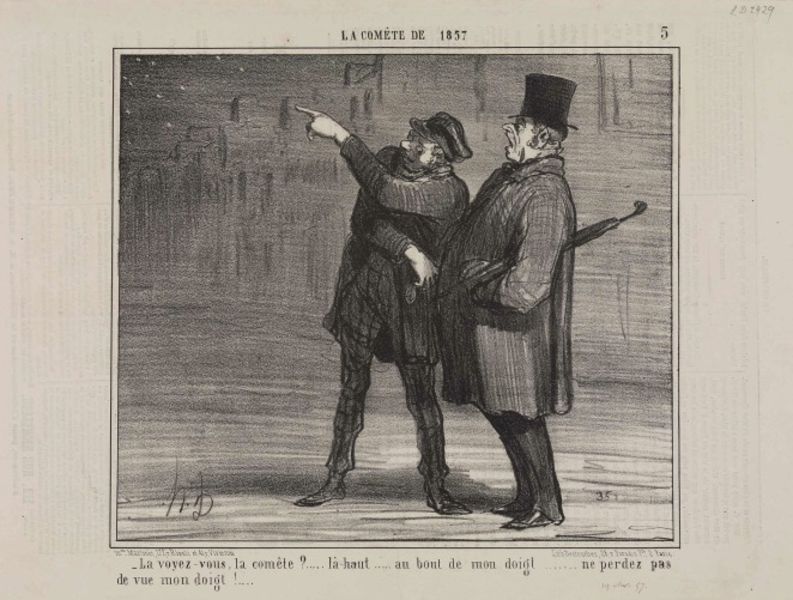
Titel: La voyez-vous, la comete? (La Comète de 1857, Blatt 5)
Künstler: Honoré Daumier
Standort: Karlsruhe
Institution: Staatliche Kunsthalle Karlsruhe
Schlagwörter: dunkel, hand, himmel, mann, schatten, umhang, weiß, stadt, daumen, fenster, finger, frankreich, geste, grau, hut, hüte, kariert, licht, mund, männer, nacht, nase, paris, schwarz, skizze, straße, zeichnung, gebäude, regenschirm, schirm, schnee, gespräch, herren, rock, zylinder, hose, jacke, kappe, mütze, arm, sehen, stehen, bild, gesten, herr, schauen, signatur, häuser, kalt, mantel, reich, blatt, stock, schrift, papier, fassade, fassaden, zwei, beobachten, schuhe, berge, giebel, grafik, graphik, schattierung, linien, winter, silhouette, ausdruck, arbeiter, französisch, frack, karikatur, dick, spitz, zeigefinger, zwei männer, bauch, zeigen, hoch, regen, linie, kohle, druck, druckgraphik, lithographie, schwarz-weiss, sterne, druckgrafik, schraffur, radierung, stich, titel, lithografie, hakennase, dieb, illustration, text, mäntel, schraffiert, bleistift, stiefel, staunen, daumier, honore daumier, französich, grimasse, zahl, urban, fingerzeig, bettler, deuten, london, kupferstich, gucken, legende, graphit, zylinderhut, stehlen, weisen, überrascht, diebstahl, erstaunen, base, zykinder, komet, duster, honore, zeigt, verlieren, henri de toulouse-lautrec, manter, kapital, stiefek, entrüstung, comet, 1857, 2, 5, stuefel, hd, wundern, la comete de 1857, zeichnung schwarzweiss, sterngucker, la comète, comete, satich, künstlersignatur, taschendieb, 351, französische inschrift, tachendieb